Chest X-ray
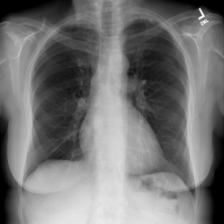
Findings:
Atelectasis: negative
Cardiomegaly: negative
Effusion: negative
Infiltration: negative
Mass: negative
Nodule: negative
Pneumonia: negative
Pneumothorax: negative
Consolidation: negative
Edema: negative
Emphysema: negative
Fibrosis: negative
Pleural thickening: positive
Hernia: negative